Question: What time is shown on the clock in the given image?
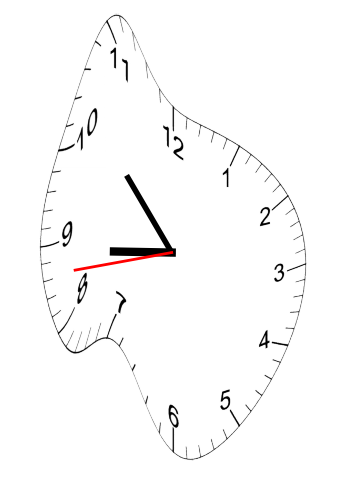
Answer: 08:52:43